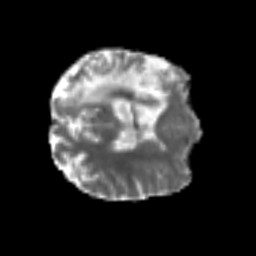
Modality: MD
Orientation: axial
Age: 52
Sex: male
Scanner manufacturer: siemens
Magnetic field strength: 3 T
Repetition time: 6.1 s
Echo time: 0.101 s